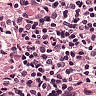
Metastatic tissue present: no